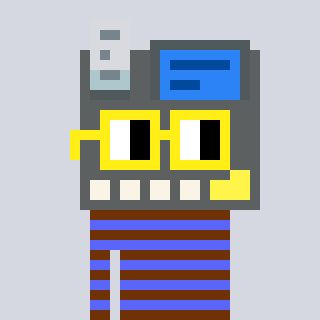
a pixel art character with square yellow glasses, a cash register-shaped head and a purple-colored body on a cool background